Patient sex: M
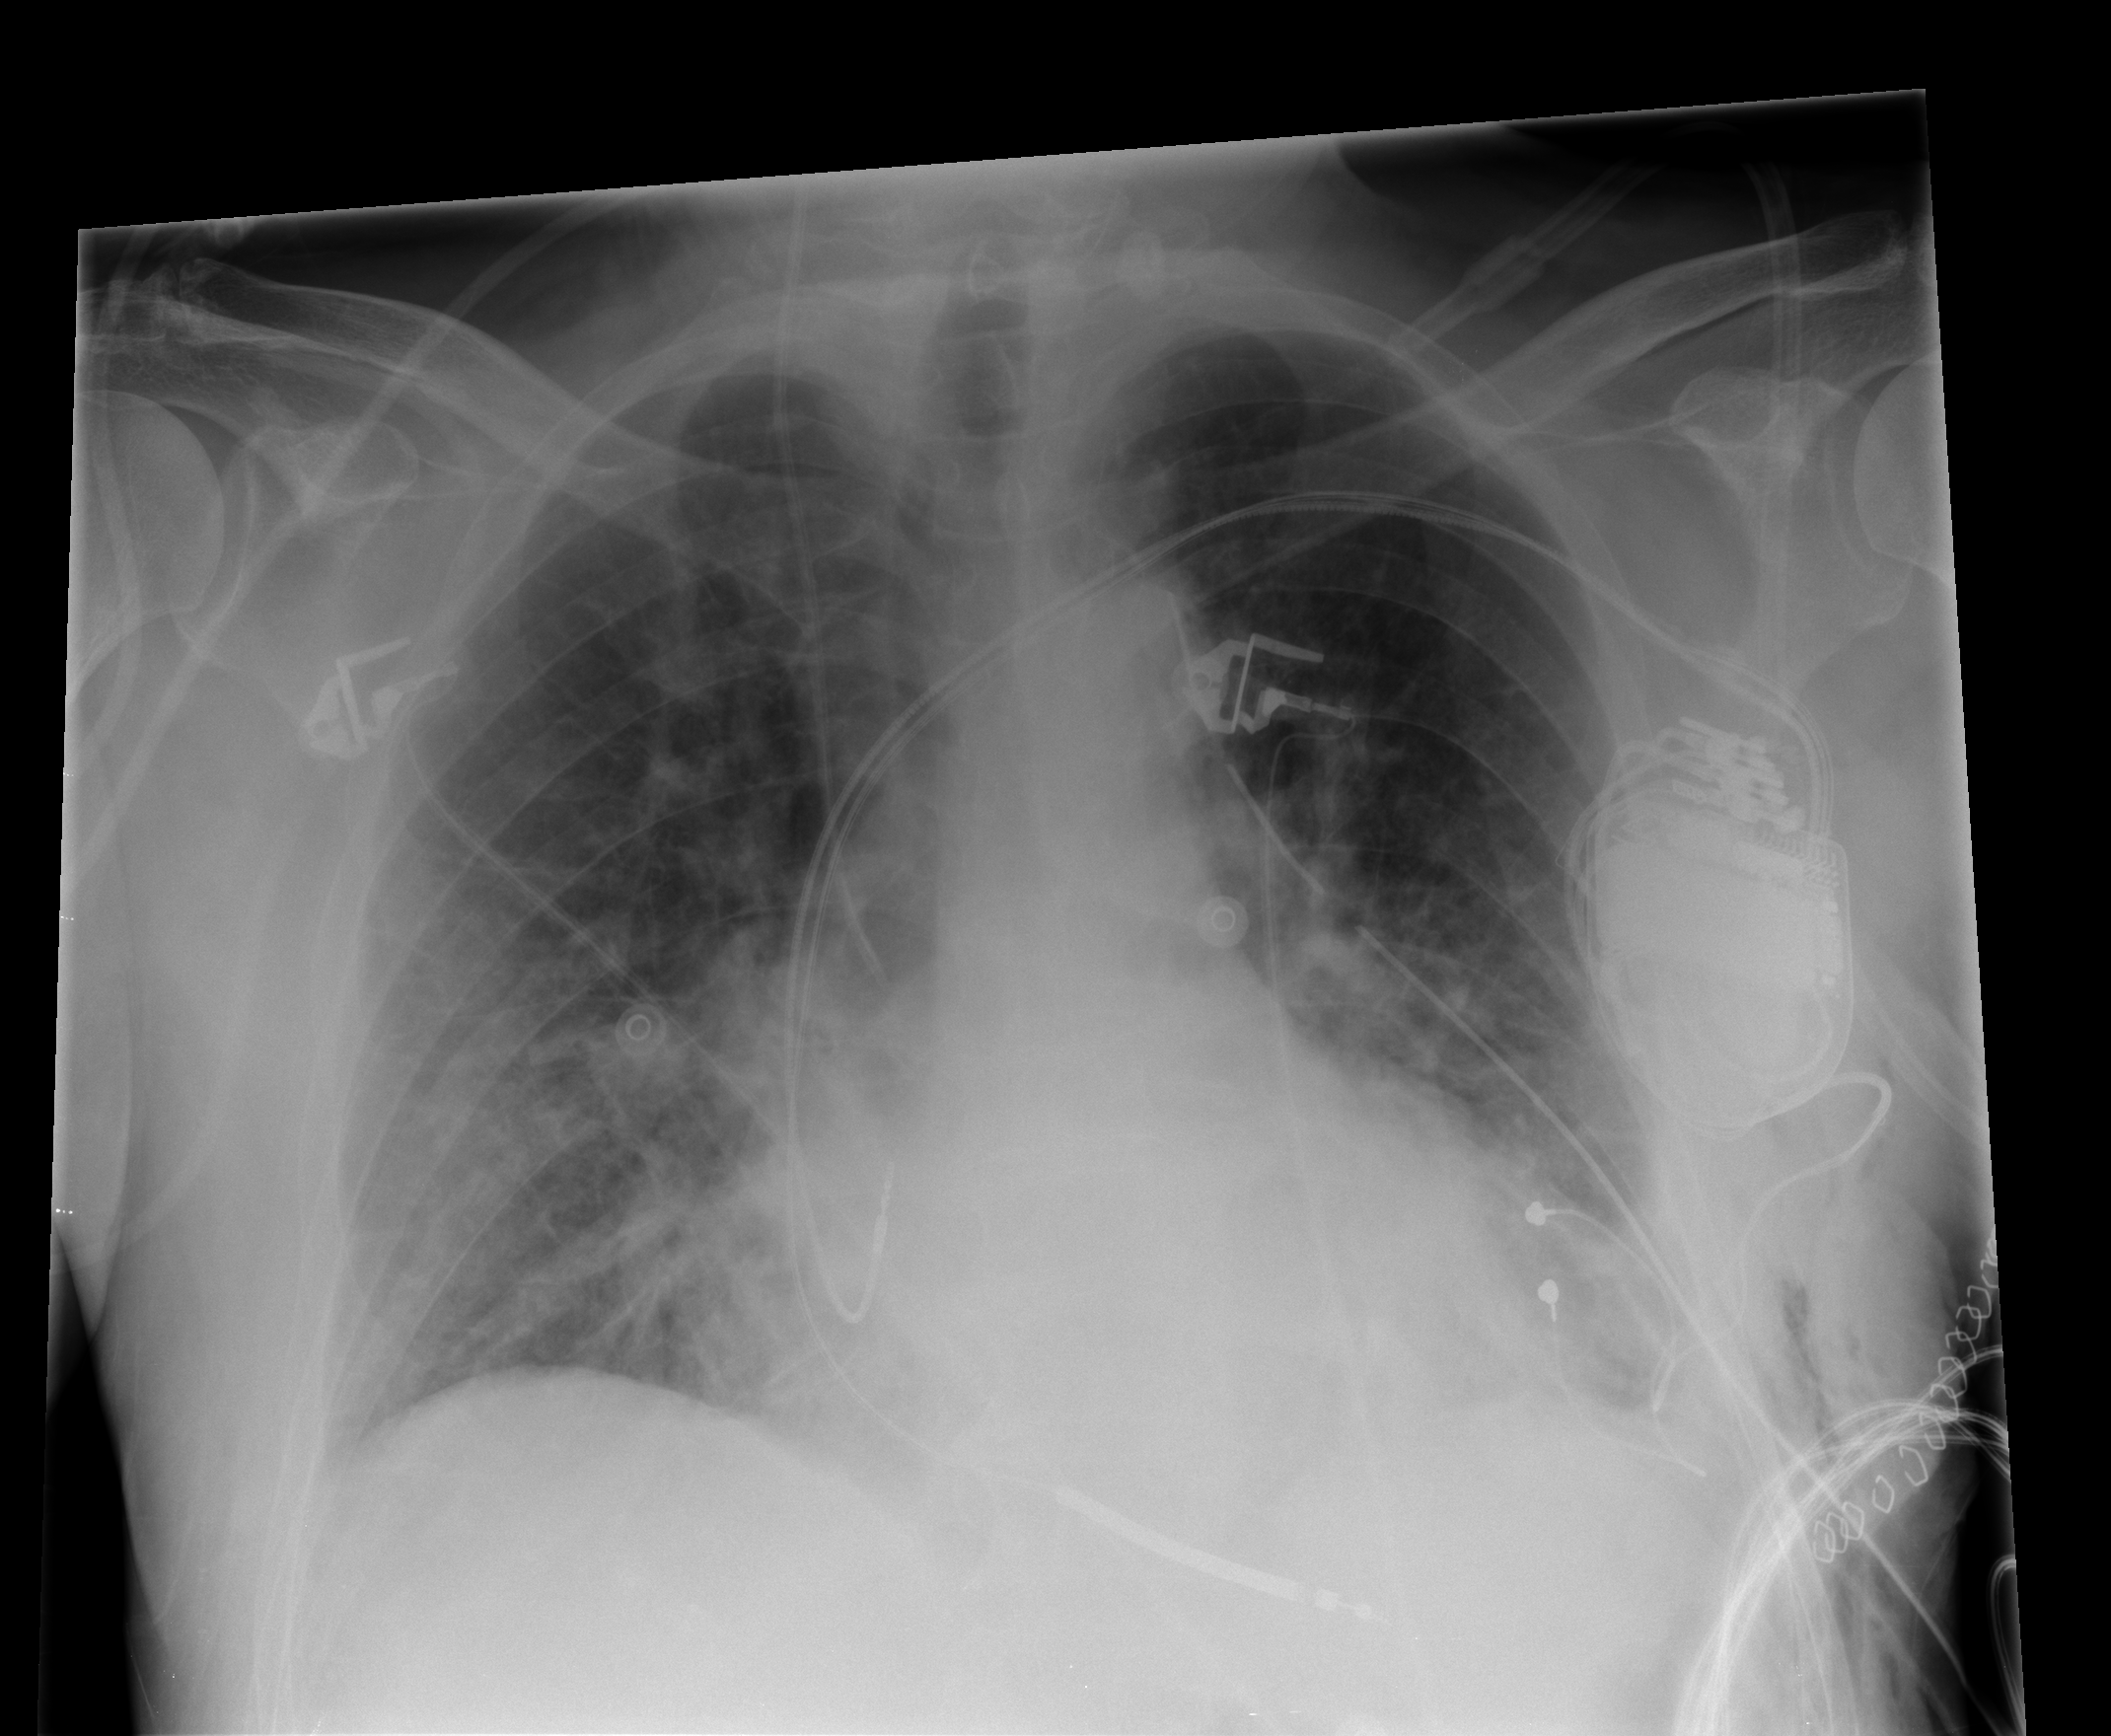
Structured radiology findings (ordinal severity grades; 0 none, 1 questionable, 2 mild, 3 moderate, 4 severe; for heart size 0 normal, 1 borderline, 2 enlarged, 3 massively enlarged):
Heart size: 2
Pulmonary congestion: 2
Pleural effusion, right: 0
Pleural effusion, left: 2
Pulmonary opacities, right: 0
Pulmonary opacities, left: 0
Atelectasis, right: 2
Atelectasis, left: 2